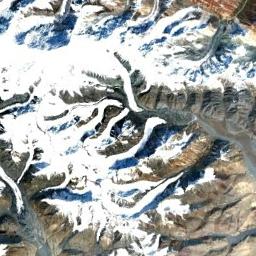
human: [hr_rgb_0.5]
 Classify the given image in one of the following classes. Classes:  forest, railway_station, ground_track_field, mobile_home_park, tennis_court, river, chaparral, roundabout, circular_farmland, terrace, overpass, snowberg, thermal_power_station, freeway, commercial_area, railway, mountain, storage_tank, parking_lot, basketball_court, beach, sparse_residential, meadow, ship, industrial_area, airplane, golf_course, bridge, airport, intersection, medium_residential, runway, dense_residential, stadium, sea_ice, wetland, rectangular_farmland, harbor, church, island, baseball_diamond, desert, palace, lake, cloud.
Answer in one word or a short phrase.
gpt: snowberg